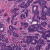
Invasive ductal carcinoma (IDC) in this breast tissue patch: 1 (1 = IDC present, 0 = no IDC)